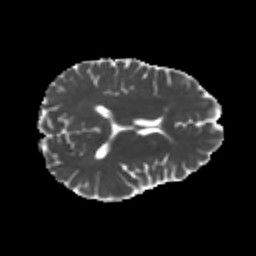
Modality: MD
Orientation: axial
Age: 22
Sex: male
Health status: healthy
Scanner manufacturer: philips
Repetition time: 7.478 s
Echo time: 0.08753 s